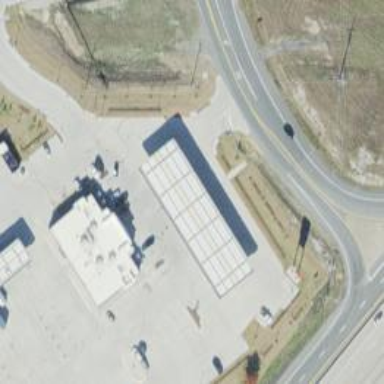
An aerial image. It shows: Fuel station with roof.